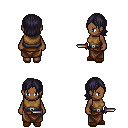
a pixel art fantasy rpg character, female body template, human, dark skin, leather chest armor, robe skirt, raven long bangs hairstyle, brown slippers, dagger, four views (front, back, left, right), 2x2 character sprite sheet, small pixel art, hard edges, no anti-aliasing